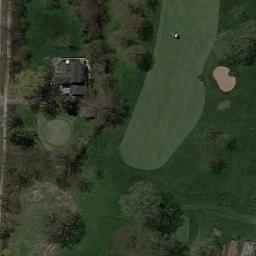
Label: golf_course